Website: apple
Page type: payment
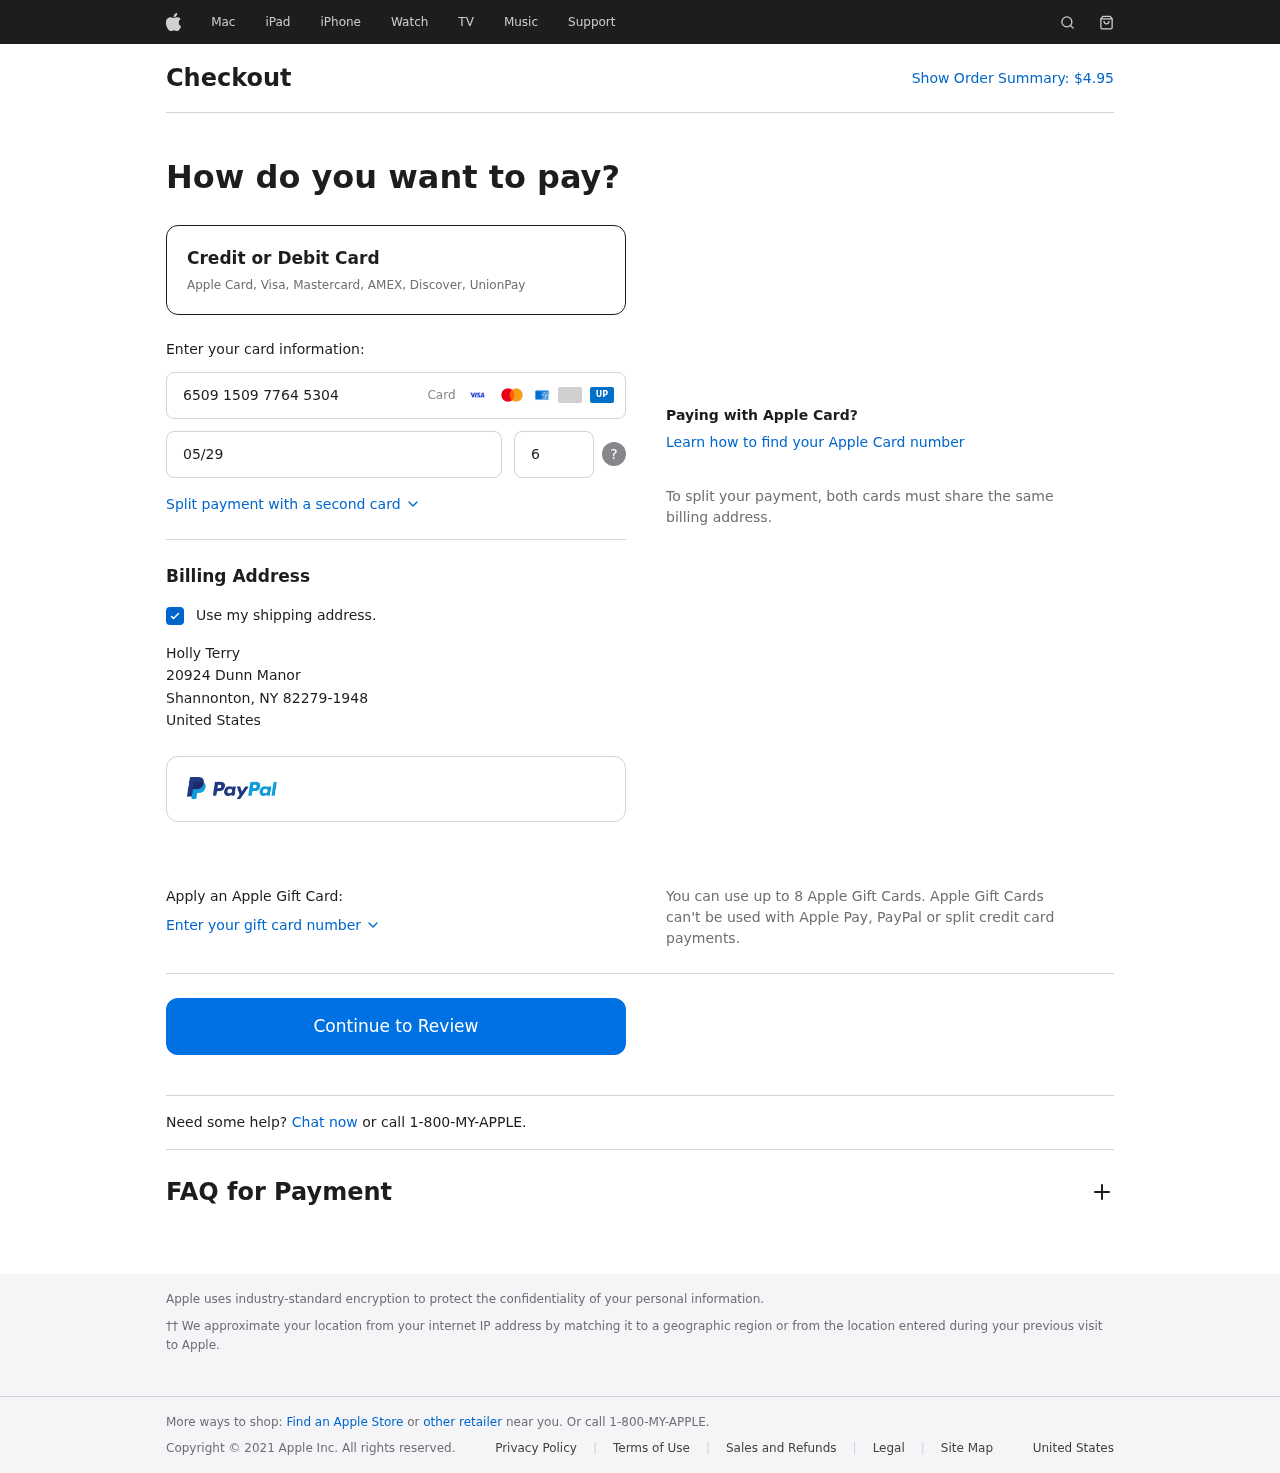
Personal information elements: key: PII_CARD_CVV
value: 685
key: PII_CARD_EXPIRY
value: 05/29
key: PII_CARD_NUMBER
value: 6509 1509 7764 5304
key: PII_CITY
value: Shannonton
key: PII_COUNTRY
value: United States
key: PII_FULLNAME
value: Holly Terry
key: PII_POSTCODE_FULL
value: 82279-1948
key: PII_STATE_ABBR
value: NY
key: PII_STREET
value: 20924 Dunn Manor
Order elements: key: ORDER_TOTAL
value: $4.95